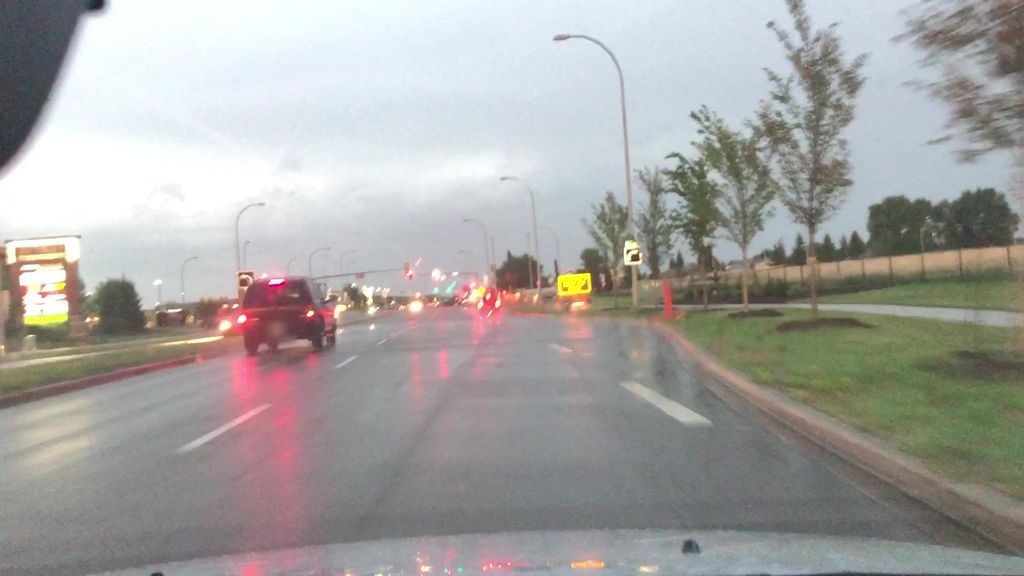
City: edmonton